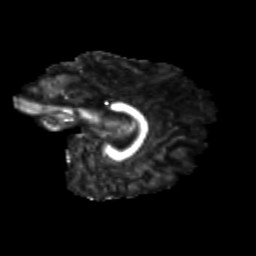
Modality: FA
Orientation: sagittal
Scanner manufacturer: siemens
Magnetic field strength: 3 T
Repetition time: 9.2 s
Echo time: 0.084 s